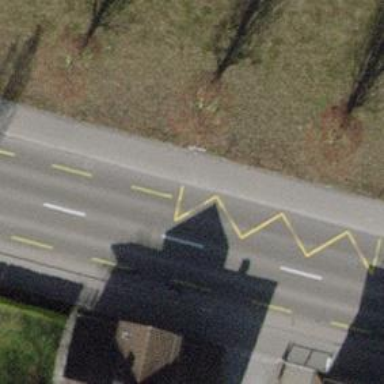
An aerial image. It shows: Bus stop with platform for public transport.